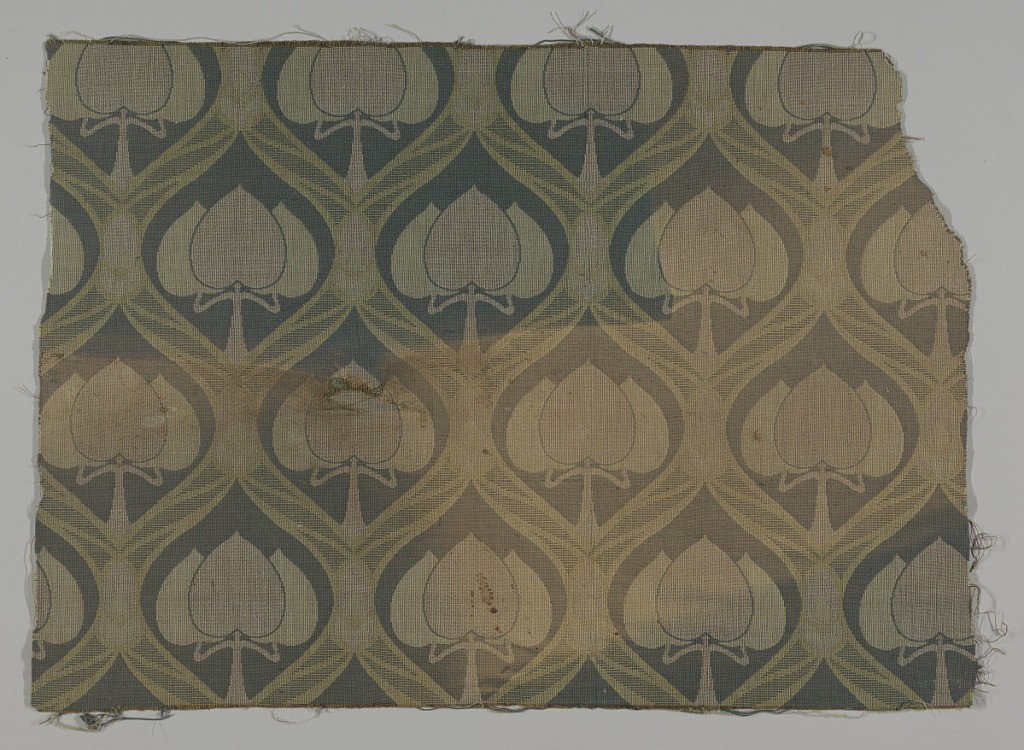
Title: Fragment
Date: late 19th century
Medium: cotton, wool Technique: machine woven
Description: Upholstery fabric in two shades of green. Pattern is an ogival frame enclosing stiff tree form with three pointed leaves. Suggest Art Nouveau style.